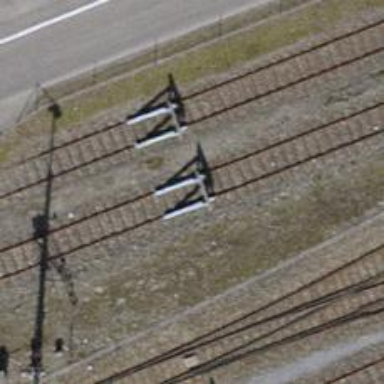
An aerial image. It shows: Railway buffer stop.